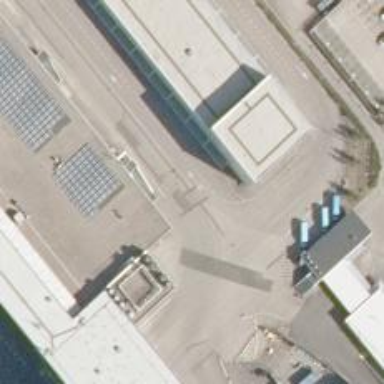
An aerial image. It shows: Airport gate.